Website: macys
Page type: gifting
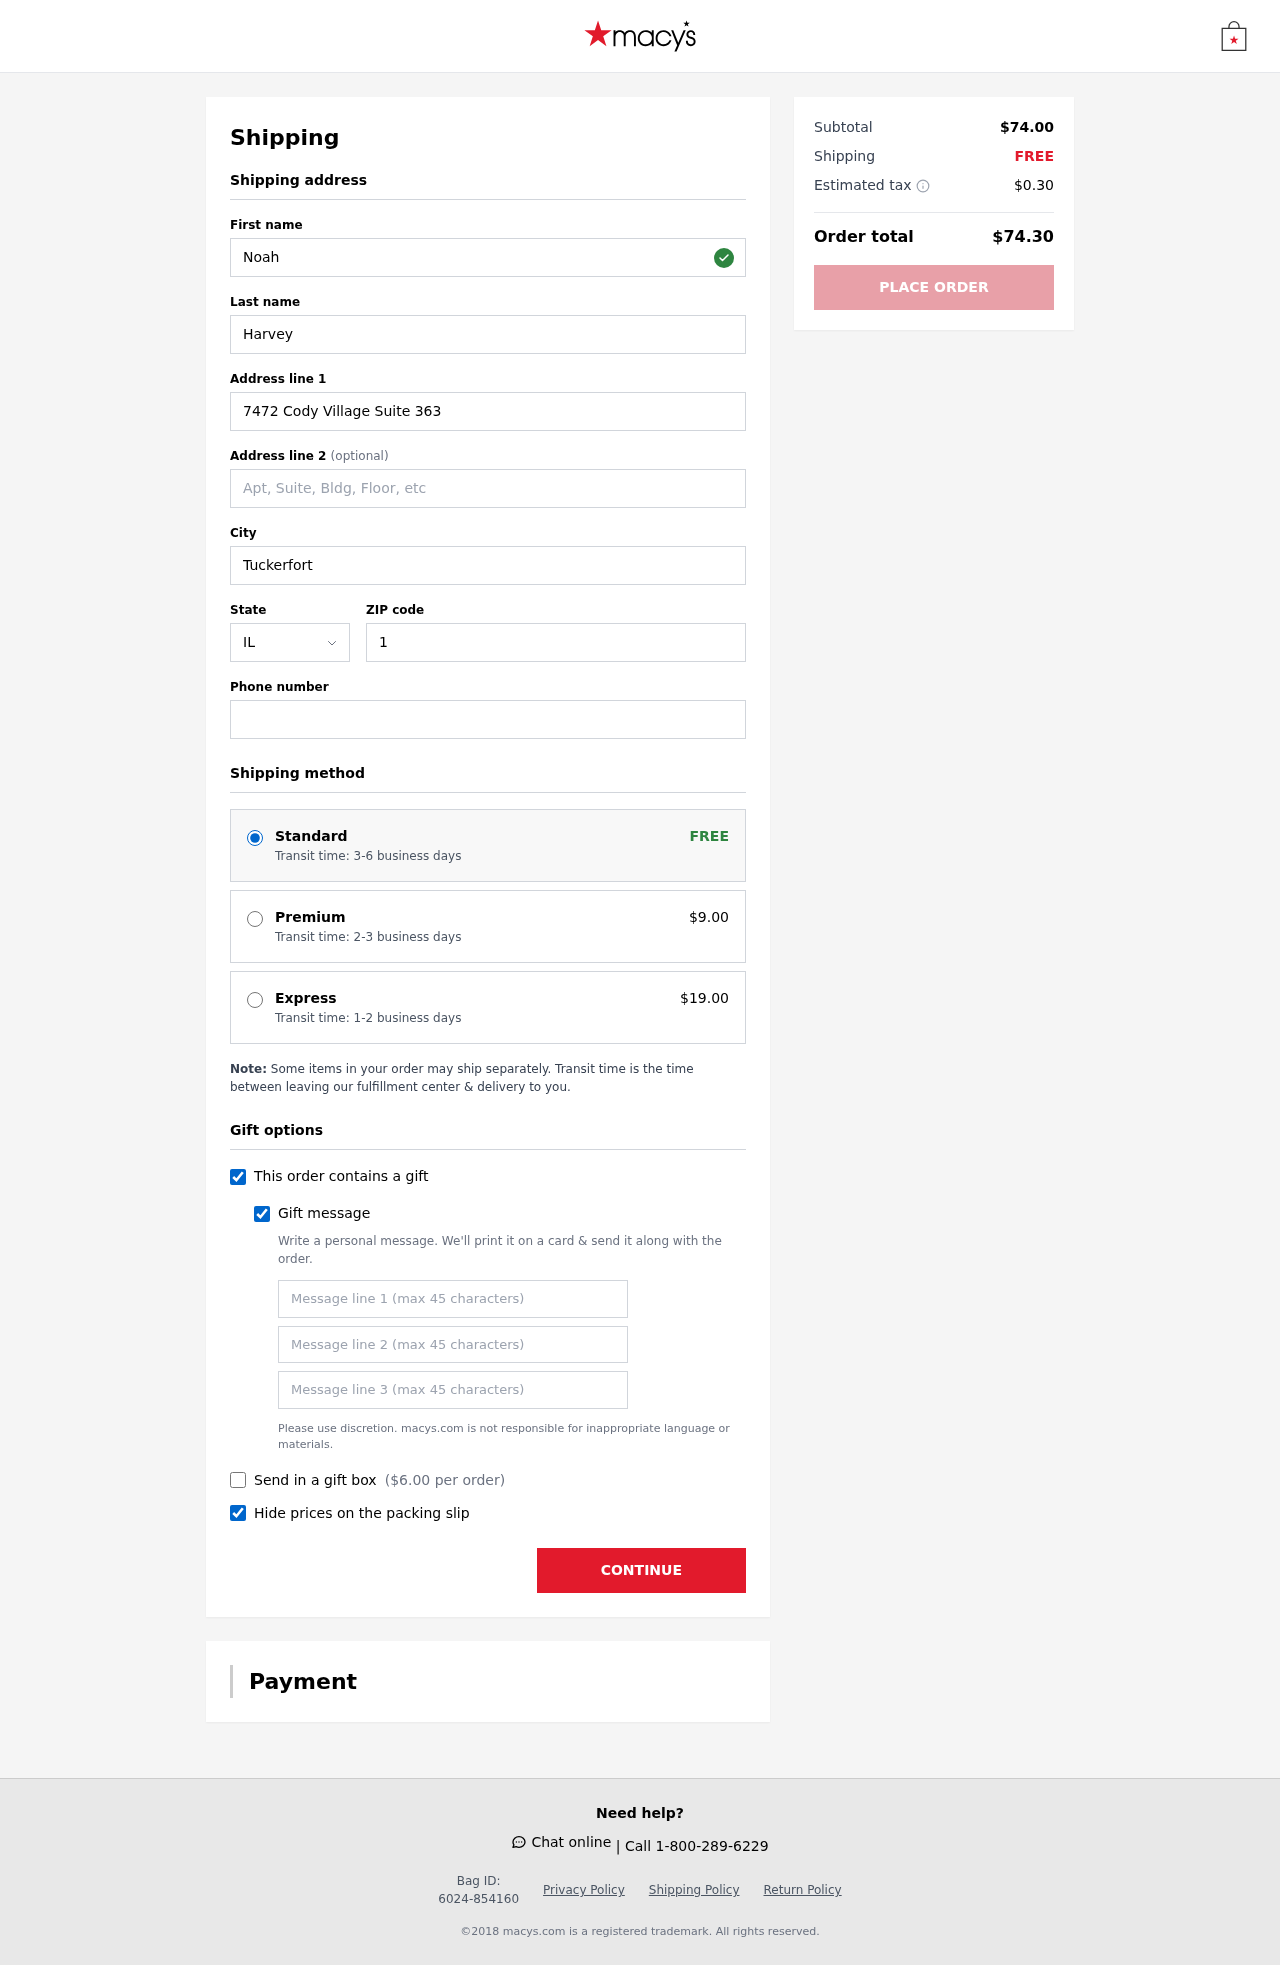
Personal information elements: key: PII_STATE_ABBR
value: IL
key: PII_FIRSTNAME
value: Noah
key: PII_LASTNAME
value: Harvey
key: PII_STREET
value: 7472 Cody Village Suite 363
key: PII_CITY
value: Tuckerfort
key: PII_POSTCODE
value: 14685
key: PII_PHONE
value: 3358743518
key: PII_GIFT_MESSAGE
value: Hey Frank, I remember you mentioning how much you needed a solid pair for your runs, so I thought these might give you the boost you're looking for. Can't wait to see you hit the pavement in style! Cheers to many miles ahead!  Noah
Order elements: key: ORDER_SHIPPING_STANDARD
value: Transit time: 3-6 business days
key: ORDER_SHIPPING_PREMIUM
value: Transit time: 2-3 business days
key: ORDER_SHIPPING_PREMIUM_PRICE
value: $9.00
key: ORDER_SHIPPING_EXPRESS
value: Transit time: 1-2 business days
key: ORDER_SHIPPING_EXPRESS_PRICE
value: $19.00
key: ORDER_GIFT_BOX_PRICE
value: $6.00
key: ORDER_SUBTOTAL
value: $74.00
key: ORDER_SHIPPING_COST
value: FREE
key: ORDER_TAX
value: $0.30
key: ORDER_TOTAL
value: $74.30